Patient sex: M
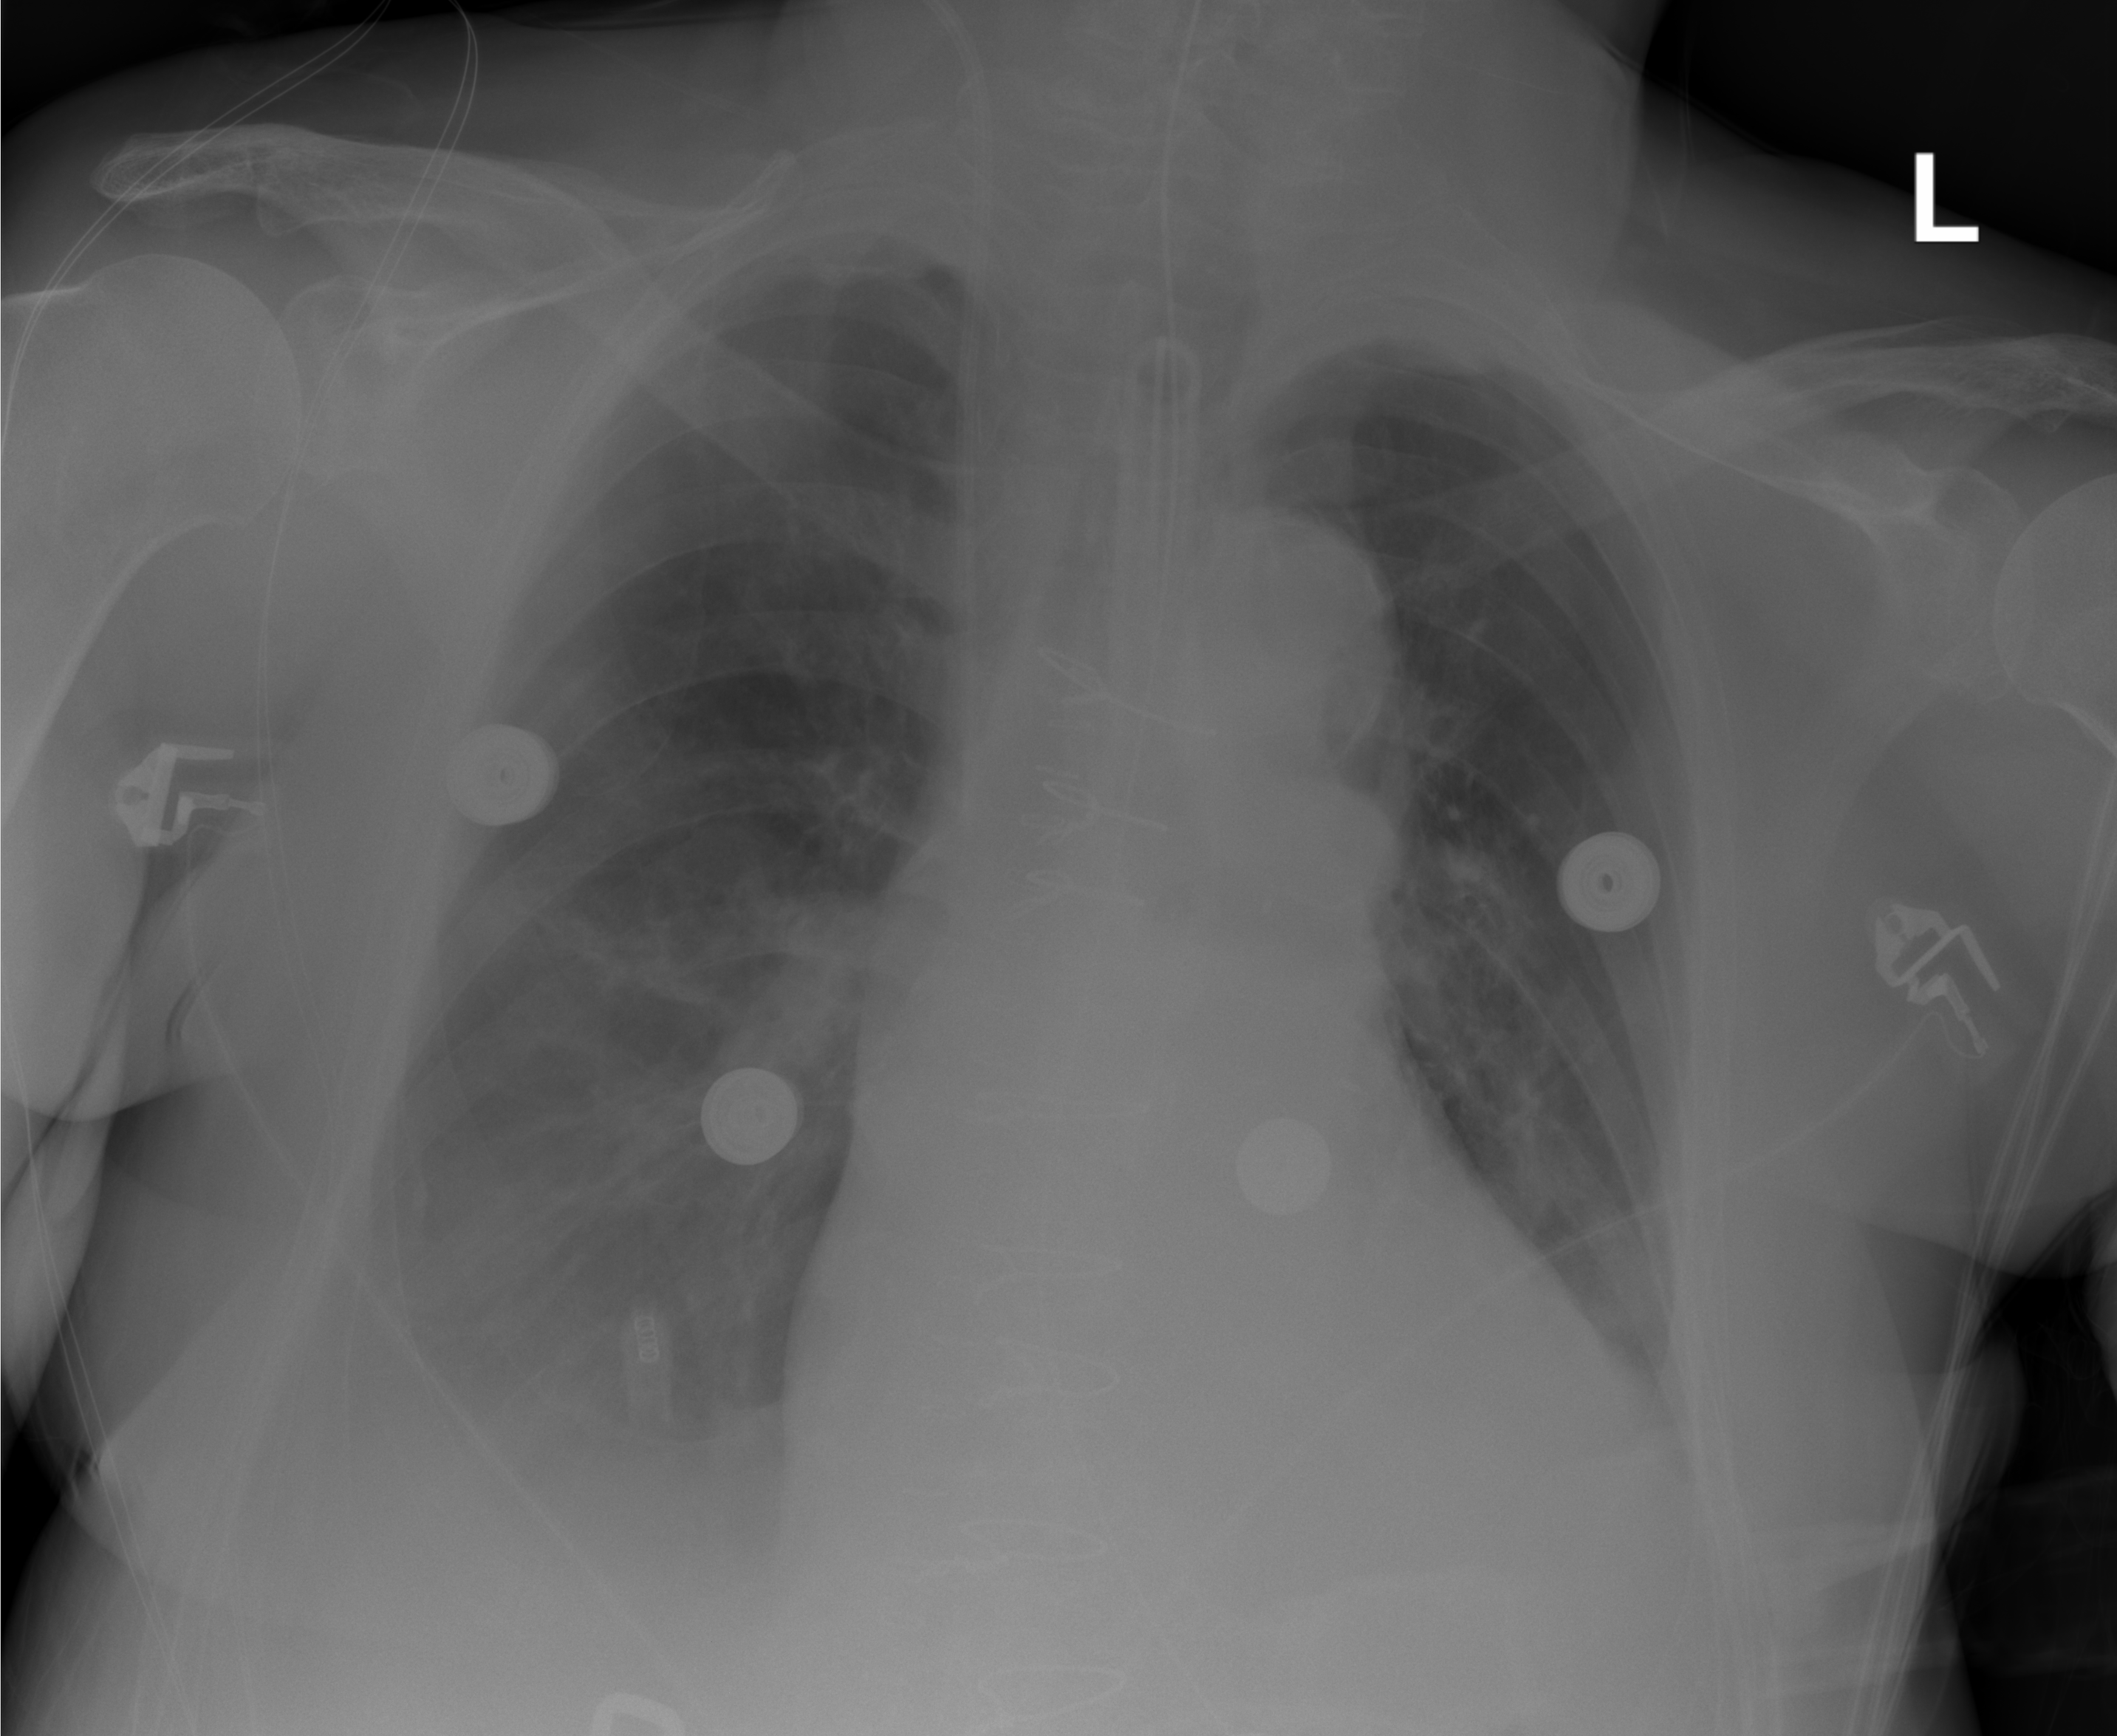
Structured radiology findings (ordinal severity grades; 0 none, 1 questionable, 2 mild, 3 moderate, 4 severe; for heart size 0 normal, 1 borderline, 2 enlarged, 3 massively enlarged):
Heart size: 0
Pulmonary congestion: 0
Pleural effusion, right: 2
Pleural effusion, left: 1
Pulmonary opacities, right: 0
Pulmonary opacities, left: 0
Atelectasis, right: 2
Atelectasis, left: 2